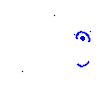
Particle: electron